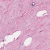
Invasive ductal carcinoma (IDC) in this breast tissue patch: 1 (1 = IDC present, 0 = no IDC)